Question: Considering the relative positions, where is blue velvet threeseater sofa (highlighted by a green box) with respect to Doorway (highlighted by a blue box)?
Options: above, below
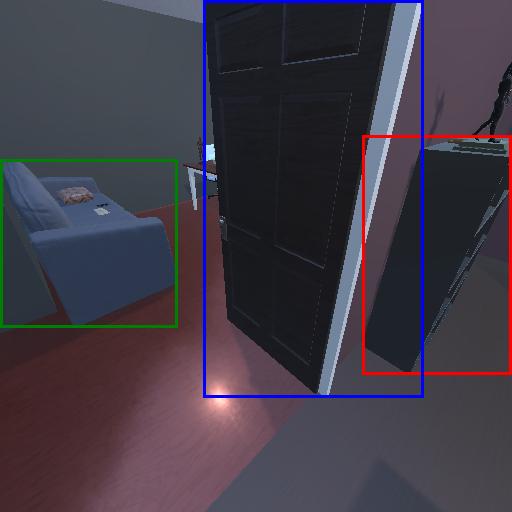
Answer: above